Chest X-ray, PA view. Patient: 51 years old, sex M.
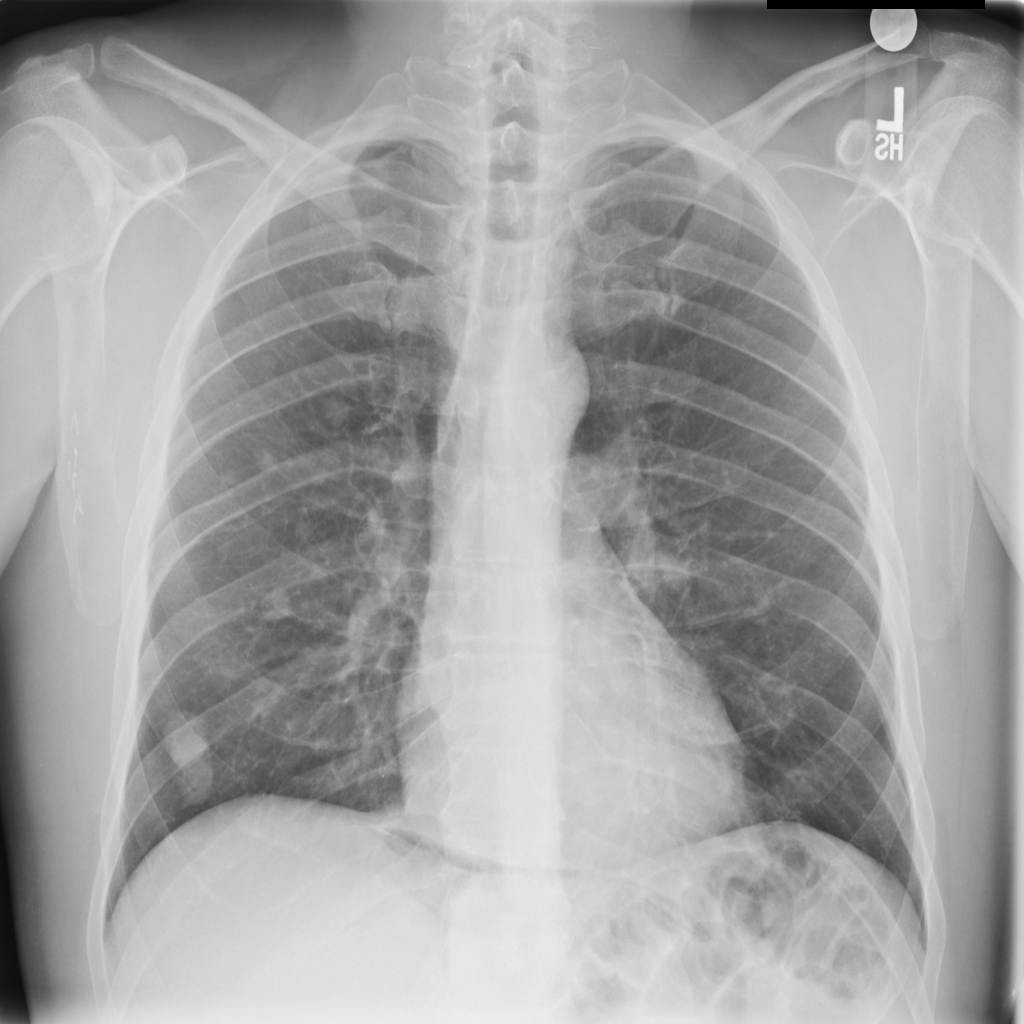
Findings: Infiltration, Nodule